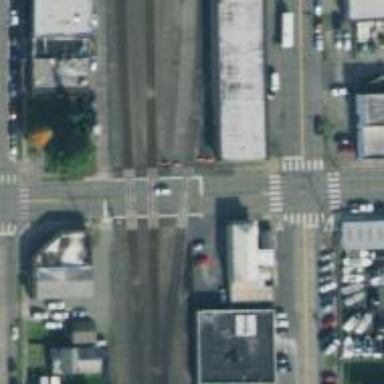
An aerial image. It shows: Railway crossing.